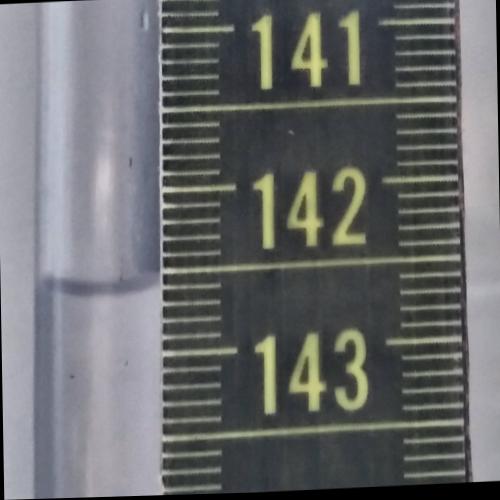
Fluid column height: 142.6 cm